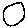
Label: circle